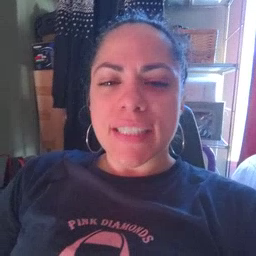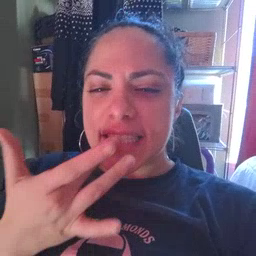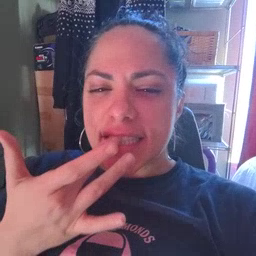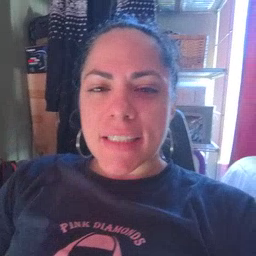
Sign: taste